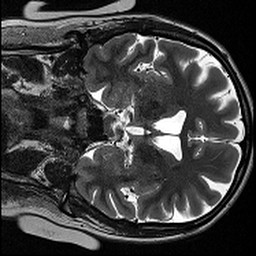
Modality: T2w
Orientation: coronal